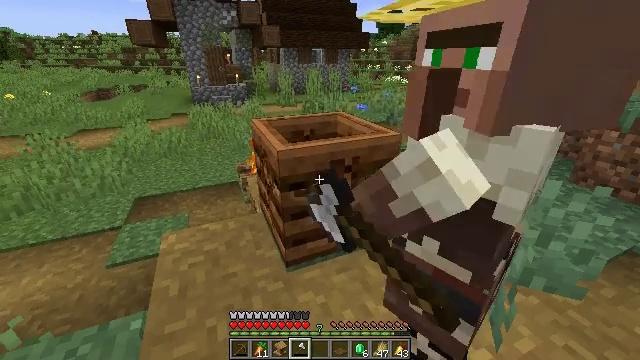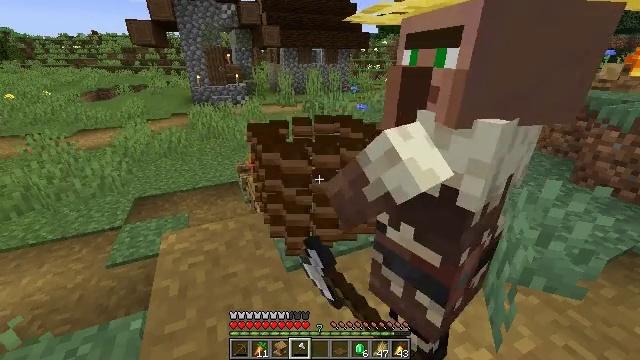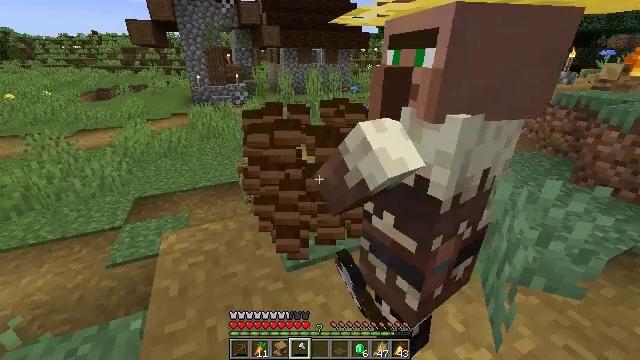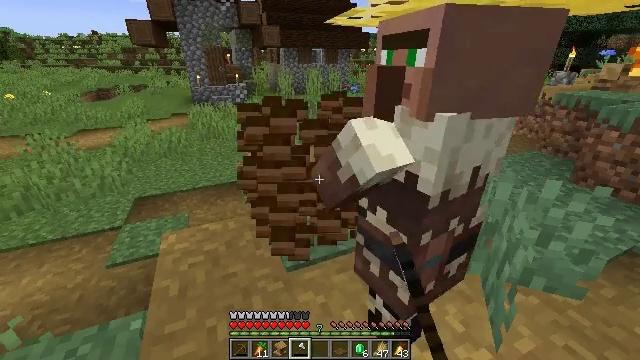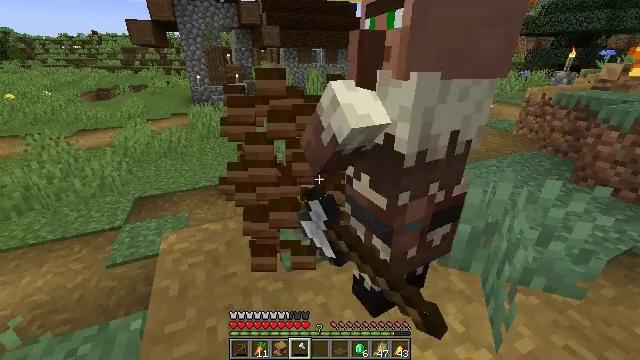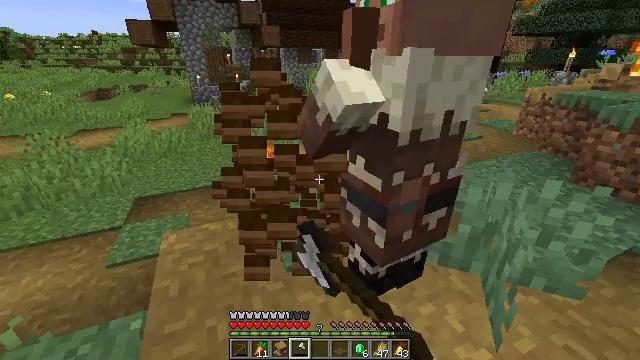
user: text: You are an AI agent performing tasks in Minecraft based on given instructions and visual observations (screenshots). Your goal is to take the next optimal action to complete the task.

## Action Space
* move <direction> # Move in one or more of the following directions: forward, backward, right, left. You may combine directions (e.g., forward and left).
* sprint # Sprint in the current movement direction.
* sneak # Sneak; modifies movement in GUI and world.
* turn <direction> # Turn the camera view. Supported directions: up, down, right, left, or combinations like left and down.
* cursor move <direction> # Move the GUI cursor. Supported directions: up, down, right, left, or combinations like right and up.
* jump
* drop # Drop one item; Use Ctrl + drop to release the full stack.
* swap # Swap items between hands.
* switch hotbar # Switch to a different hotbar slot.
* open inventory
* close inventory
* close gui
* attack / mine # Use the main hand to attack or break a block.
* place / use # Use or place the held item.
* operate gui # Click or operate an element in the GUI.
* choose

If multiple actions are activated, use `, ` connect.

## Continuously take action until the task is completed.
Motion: motion action
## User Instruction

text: Remove the existing composter.
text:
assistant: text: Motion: attack / mine
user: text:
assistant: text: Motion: attack / mine
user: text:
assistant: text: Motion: attack / mine
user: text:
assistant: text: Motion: attack / mine
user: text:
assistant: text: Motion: attack / mine
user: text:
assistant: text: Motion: attack / mine